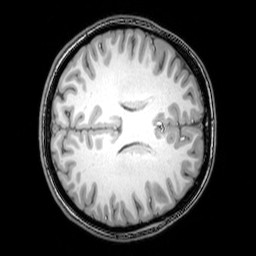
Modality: T1w
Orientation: axial
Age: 21
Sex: female
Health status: healthy
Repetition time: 0.081 s
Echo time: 0.037 s